Field crop: maize
Growth stage: 1
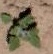
Species: chenopodium